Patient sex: F
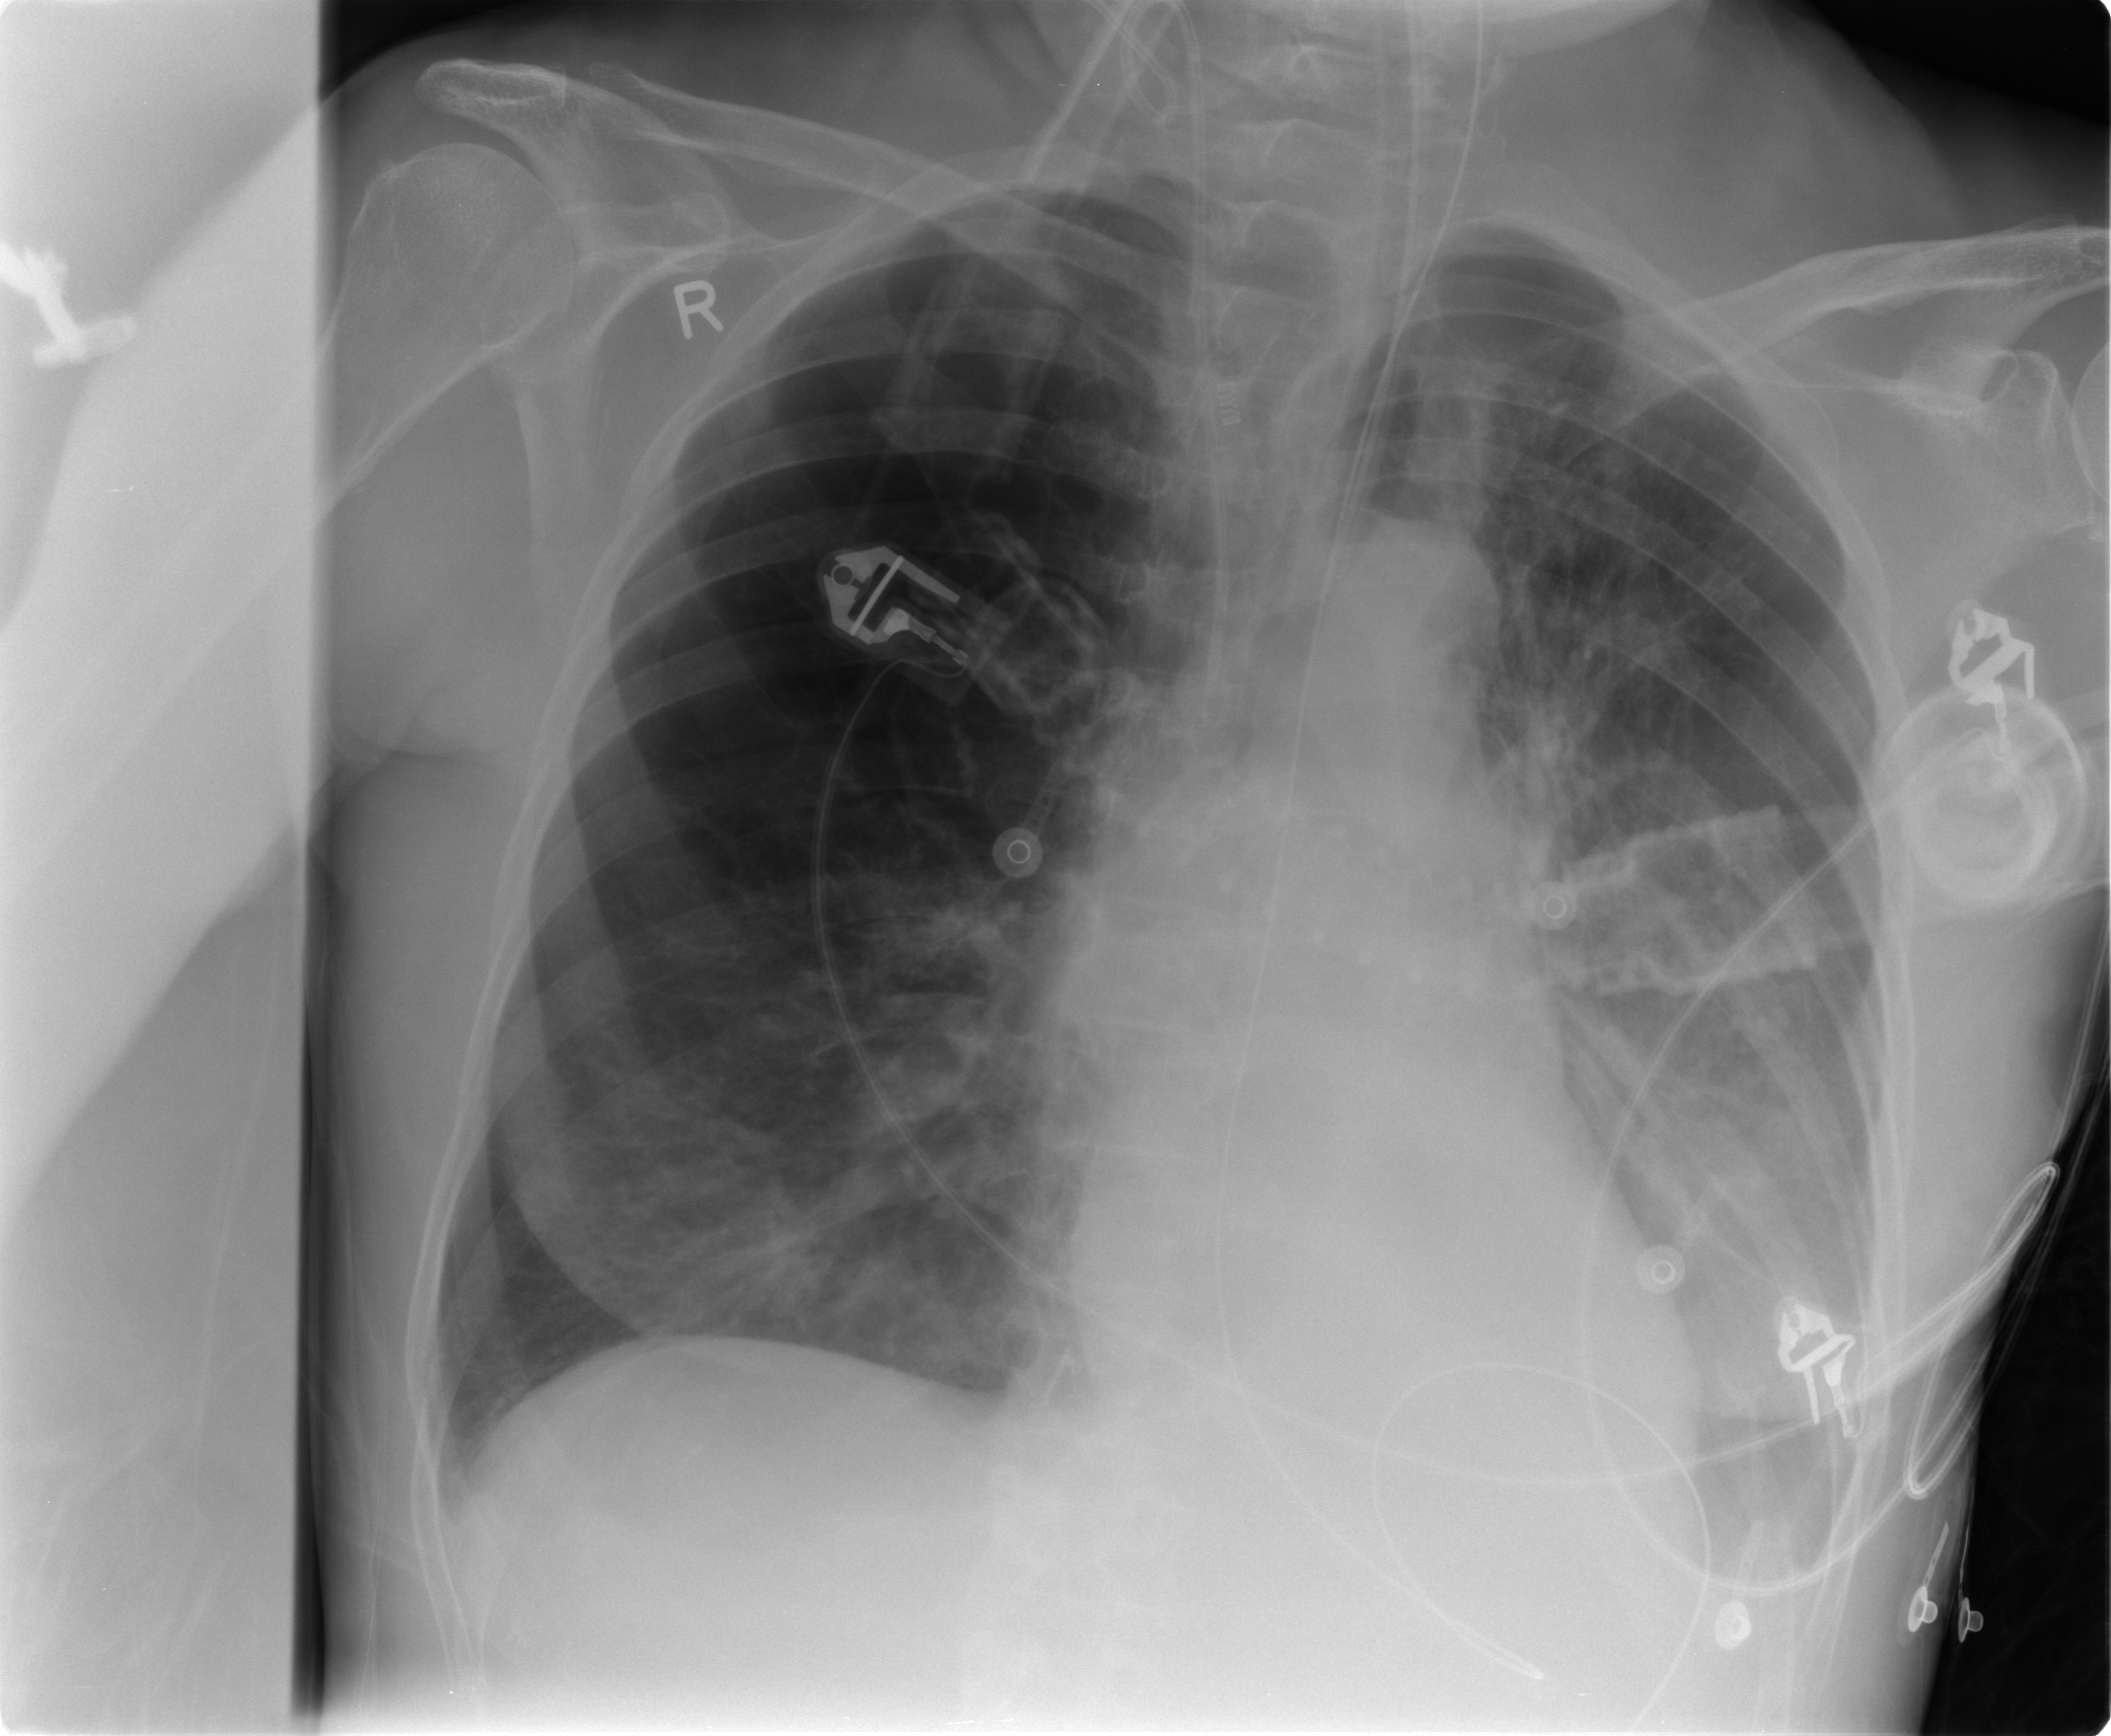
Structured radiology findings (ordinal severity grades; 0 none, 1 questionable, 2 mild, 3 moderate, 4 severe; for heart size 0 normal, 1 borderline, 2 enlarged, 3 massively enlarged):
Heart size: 0
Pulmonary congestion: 2
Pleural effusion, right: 0
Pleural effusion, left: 2
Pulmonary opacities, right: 0
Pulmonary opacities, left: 1
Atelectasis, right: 0
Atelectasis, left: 2